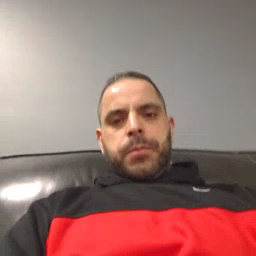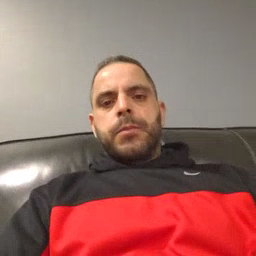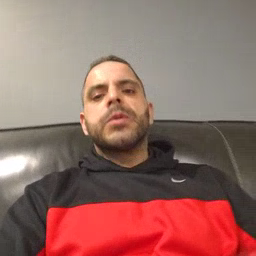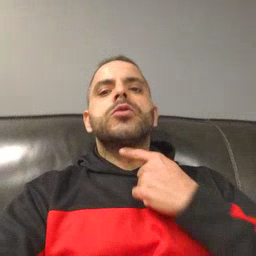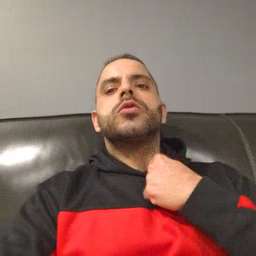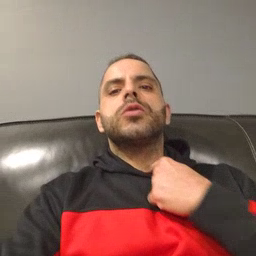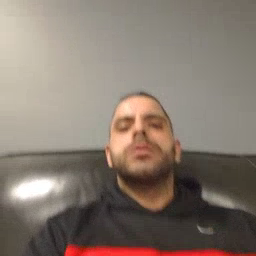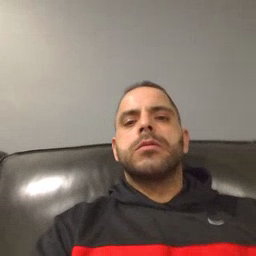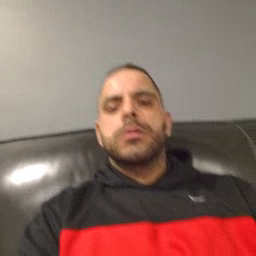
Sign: thirsty